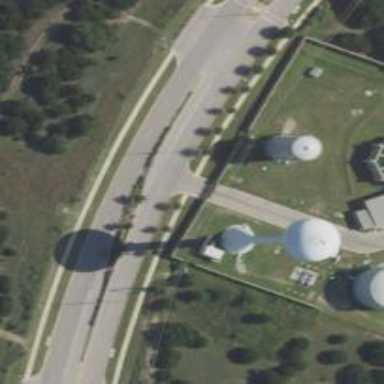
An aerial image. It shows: Water tower that is man-made.